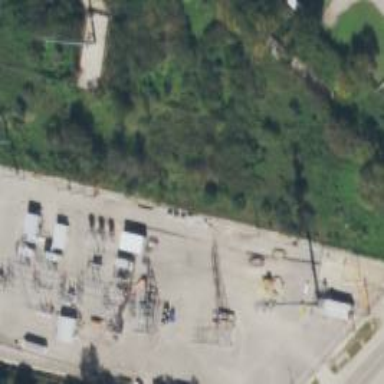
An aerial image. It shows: Distribution substation surrounded by fence.